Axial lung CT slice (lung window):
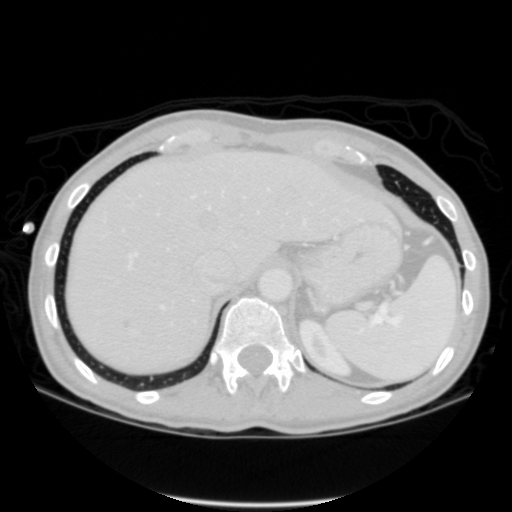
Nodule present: no